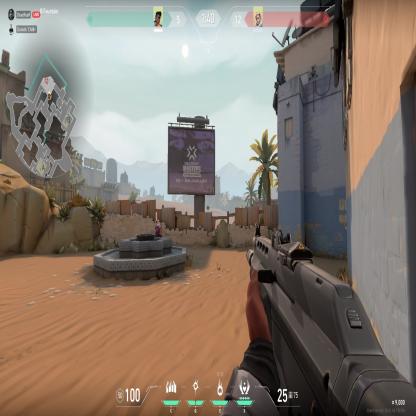
Label: enemy